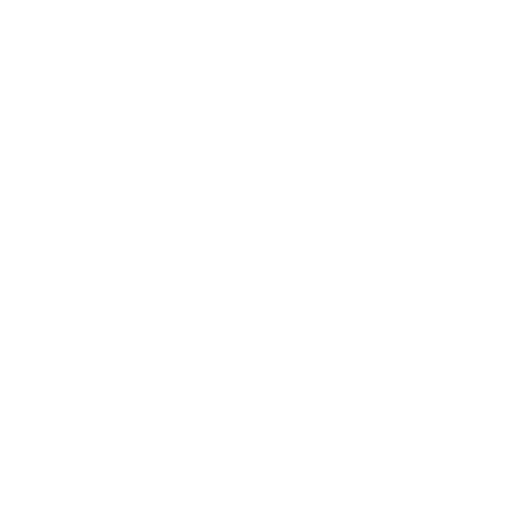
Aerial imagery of island in Alaska named Shoe Island containing only unknown